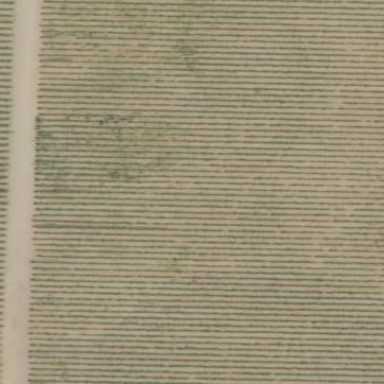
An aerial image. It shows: Vineyard.